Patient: sex M, age 71
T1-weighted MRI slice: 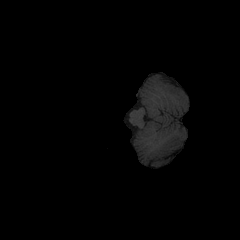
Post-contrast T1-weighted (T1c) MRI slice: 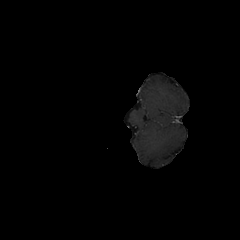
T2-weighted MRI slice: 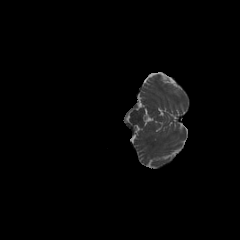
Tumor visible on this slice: no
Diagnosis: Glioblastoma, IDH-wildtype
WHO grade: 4